Question: When I'm trying to print Russian text in console I get , despite the fact I set File Encoding and IDE Encoding to UTF-8. This problem have appeared only after updating PyCharm to 5.
Here's the pic of Typing Russian text

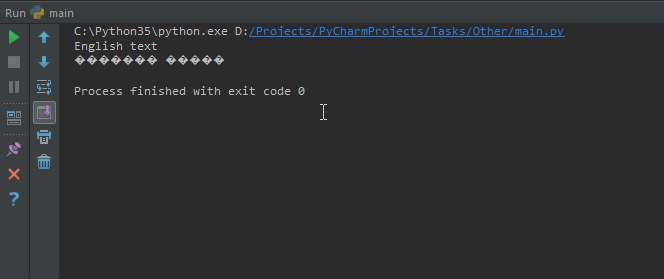
Answer: Try this: go -> -> and set to (It was windows-1251 encoding in my case). It works for me.